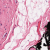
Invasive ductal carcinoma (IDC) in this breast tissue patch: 0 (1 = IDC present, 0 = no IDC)